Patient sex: M
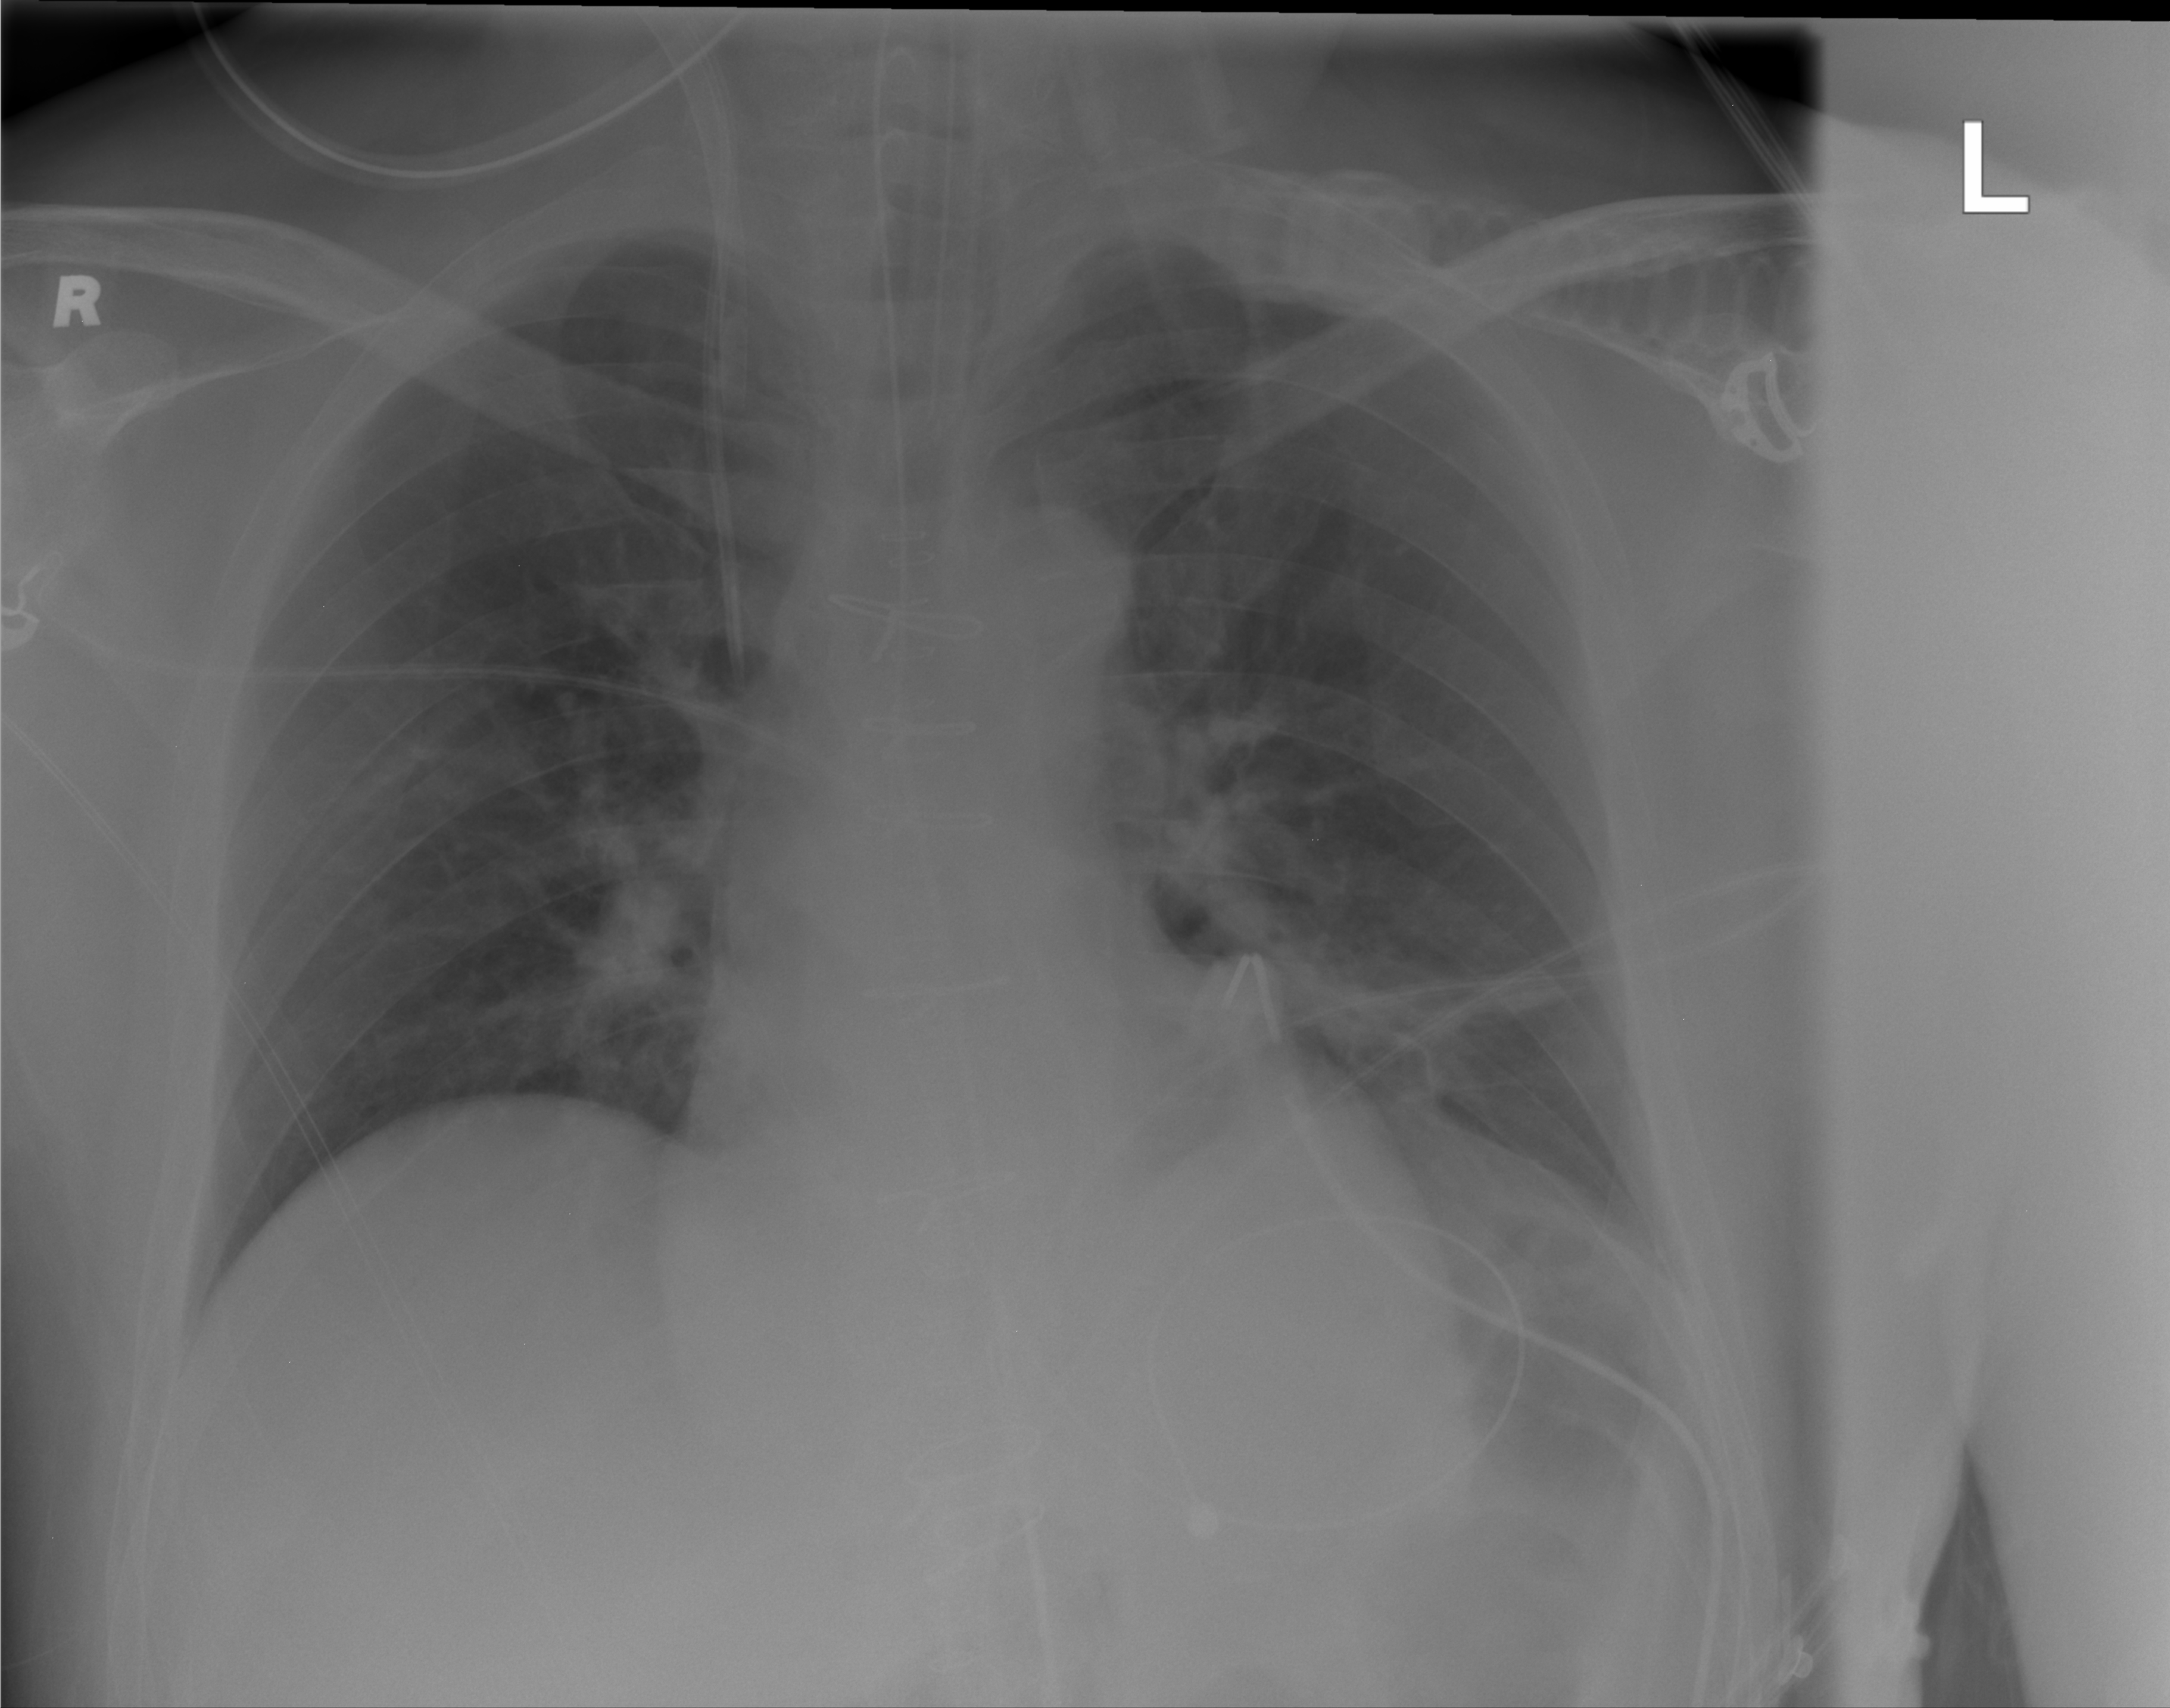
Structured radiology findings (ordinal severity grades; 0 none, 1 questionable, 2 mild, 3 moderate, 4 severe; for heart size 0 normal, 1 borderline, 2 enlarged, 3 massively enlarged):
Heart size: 1
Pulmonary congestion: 2
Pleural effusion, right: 0
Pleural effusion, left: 0
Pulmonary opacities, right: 0
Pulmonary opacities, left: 0
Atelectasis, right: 0
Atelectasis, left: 2